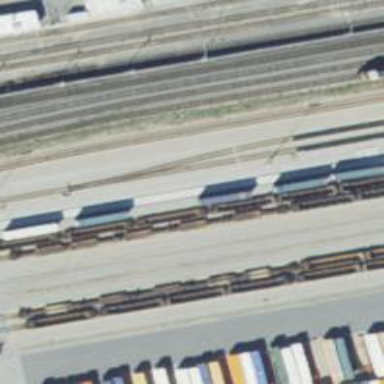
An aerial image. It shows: Railway yard in service.